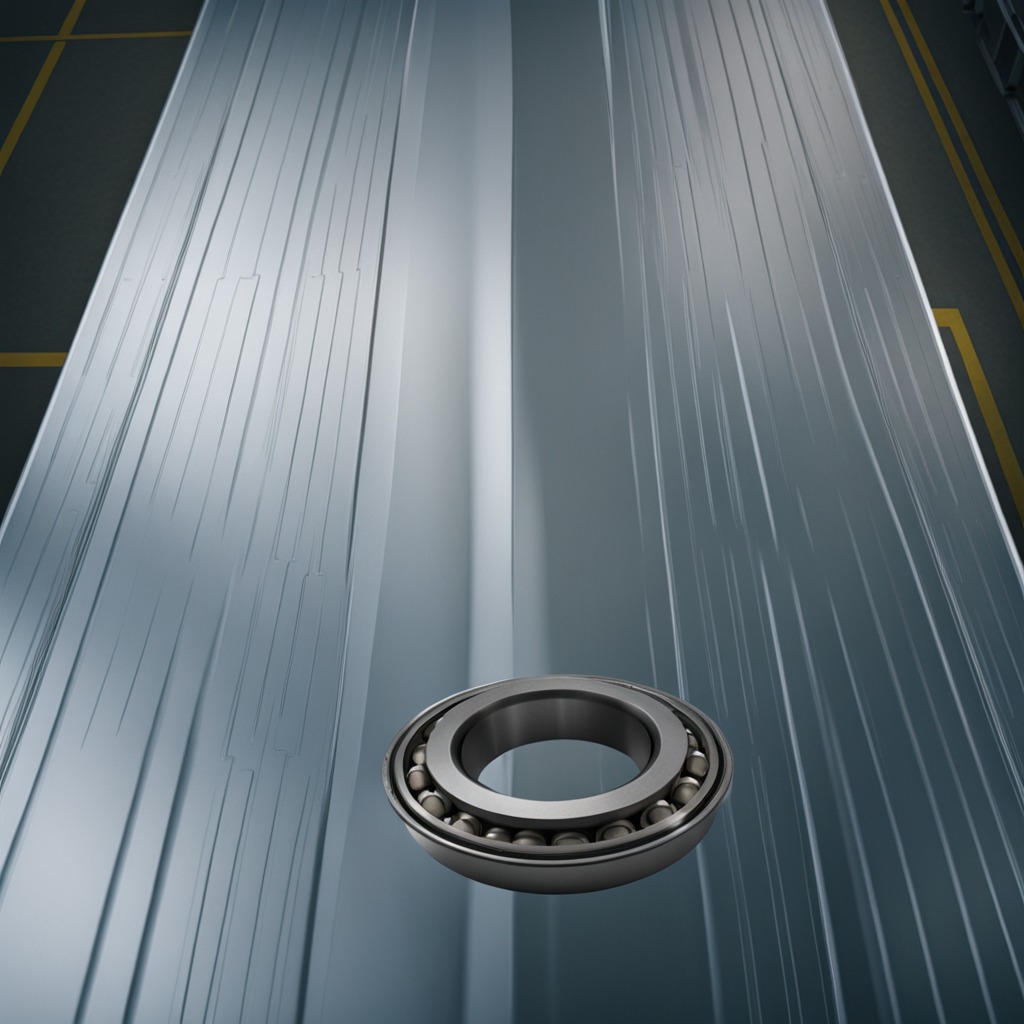
A metal ball bearing is lying on the toolbox surface in an airplane hangar workshop.